Question: I have gridview in which i have check box control Like this image.

Problem is that i want to use the values of checked status.Mean if status is checked then i want assign the values to a string like this '867,864'.I have tried a little code here but its not working properly
'''
For Each gvrow As GridViewRow In GridView5.Rows
Dim chkbox As CheckBox = CType(gvrow.FindControl("chkStatusGM"), CheckBox)
If chkbox.Checked Then
Dim bpv As String = GridView5.Rows(0).Cells(3).Text
Response.Write(bpv)
End If
Next
'''
But the out put is '867867' not '867,864' which i want.Please anyone help to get the desired output
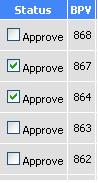
Answer: '''
Dim bpv As String = ""
For Each gvrow As GridViewRow In GridView5.Rows
Dim chkbox As CheckBox = (CheckBox)gvrow.FindControl("chkStatusGM");
If chkbox!= null && chkbox.Checked Then
If bpv <> "" Then
bpv += ","
End If
bpv += gvrow.Cells(3).Text
End If
Next
Response.Write(bpv)
'''